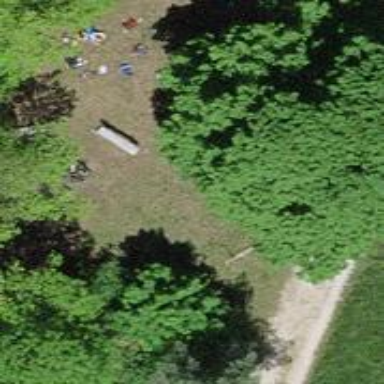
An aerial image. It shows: Picnic table located in leisure land area.